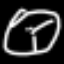
Label: clock